Question: In this bar chart, some of the labels aren't lining up correctly. Short of making the bars thicker, what can I do fix this?

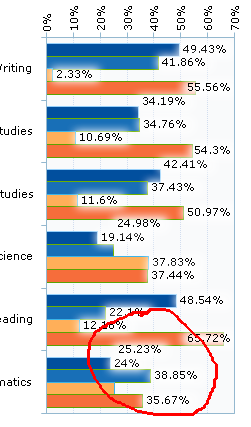
Answer: Turns out, I had to make the bars thicker.